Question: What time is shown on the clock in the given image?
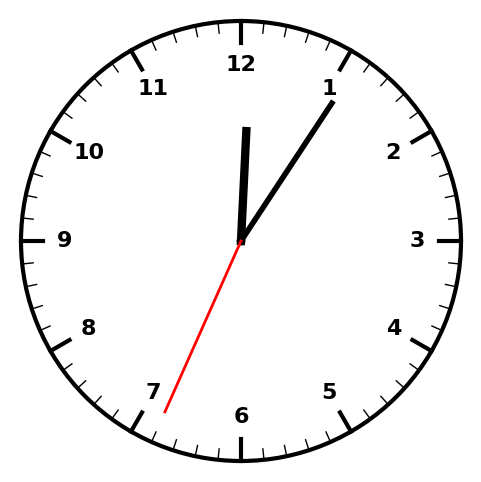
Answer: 12:05:34